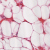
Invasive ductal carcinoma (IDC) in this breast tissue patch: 0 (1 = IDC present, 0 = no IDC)